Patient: sex M, age 52
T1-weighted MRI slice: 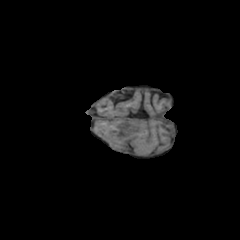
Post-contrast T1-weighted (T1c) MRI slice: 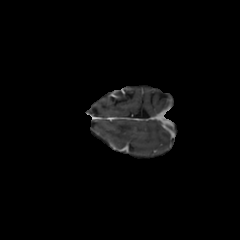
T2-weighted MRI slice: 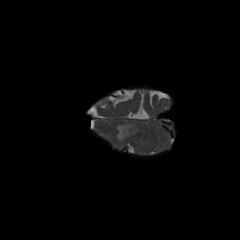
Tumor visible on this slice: yes
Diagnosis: Glioblastoma, IDH-wildtype
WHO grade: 4